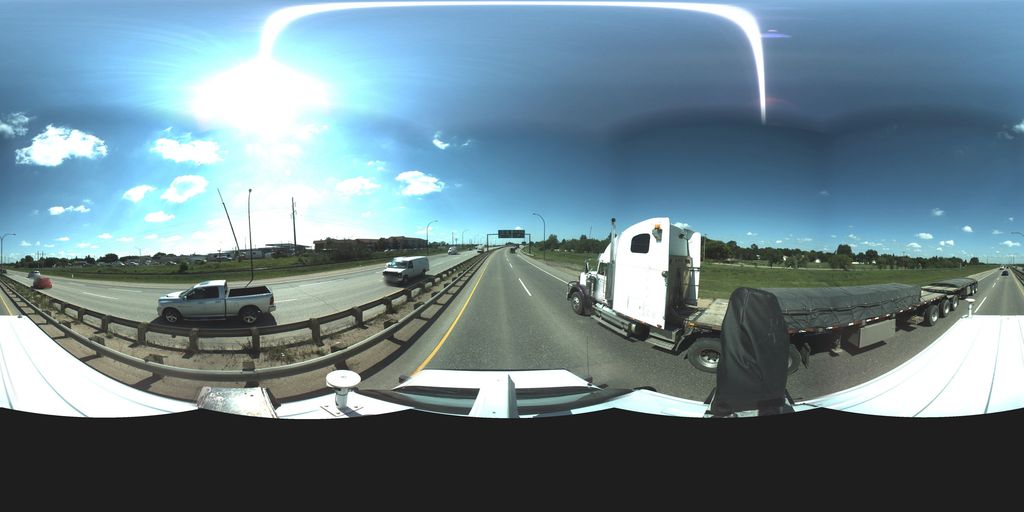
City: saskatoon